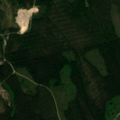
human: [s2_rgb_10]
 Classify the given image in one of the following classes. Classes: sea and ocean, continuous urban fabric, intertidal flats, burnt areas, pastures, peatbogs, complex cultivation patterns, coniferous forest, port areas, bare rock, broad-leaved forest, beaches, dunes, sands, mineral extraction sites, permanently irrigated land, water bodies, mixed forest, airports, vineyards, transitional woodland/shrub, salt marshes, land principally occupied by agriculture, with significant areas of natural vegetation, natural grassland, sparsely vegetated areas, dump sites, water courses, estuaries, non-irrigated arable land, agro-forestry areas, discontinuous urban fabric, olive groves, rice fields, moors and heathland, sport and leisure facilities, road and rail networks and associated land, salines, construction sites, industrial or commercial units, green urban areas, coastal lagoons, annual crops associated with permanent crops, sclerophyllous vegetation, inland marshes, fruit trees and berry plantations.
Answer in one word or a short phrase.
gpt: coniferous forest, mixed forest, transitional woodland/shrub